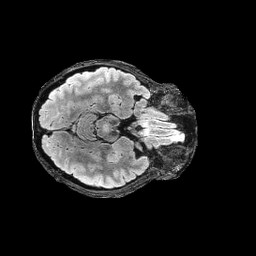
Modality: FLAIR
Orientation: axial
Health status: ill
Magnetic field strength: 3 T